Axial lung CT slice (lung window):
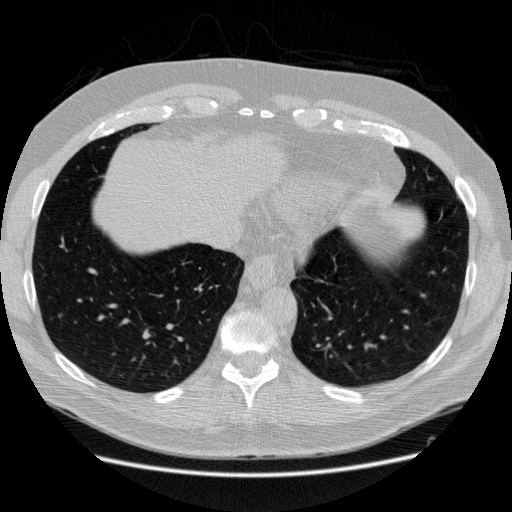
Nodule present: no